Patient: sex M, age 45
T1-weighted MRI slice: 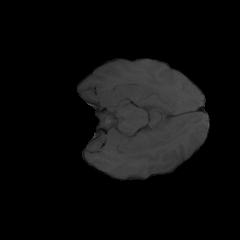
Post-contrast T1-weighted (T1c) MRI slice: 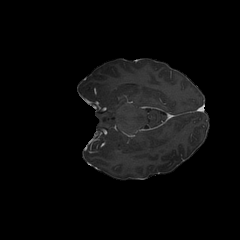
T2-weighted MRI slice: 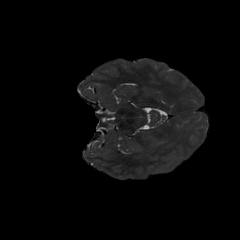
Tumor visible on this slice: no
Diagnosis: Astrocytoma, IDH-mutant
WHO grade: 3